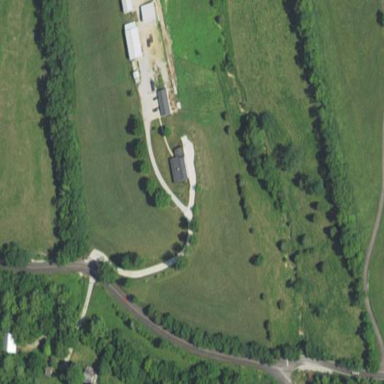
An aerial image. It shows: Farmyard area.